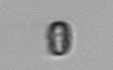
Label: Thalassiosira